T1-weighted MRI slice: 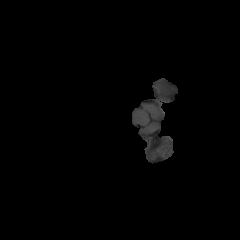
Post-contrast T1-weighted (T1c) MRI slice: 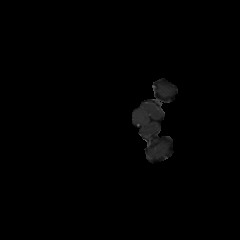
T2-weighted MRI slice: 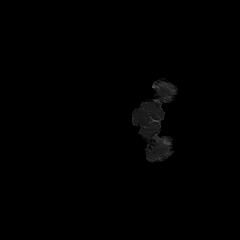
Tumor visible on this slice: no